Question: I want to make a code for a "custom profile" where players can set what they wish, an image of an example of a bot would make more sense.

Something like this. I'm not asking for an entire code, but just the basis of how do I start, I really don't understand how do I take a users input and then put it into a file. That's all. Thanks!
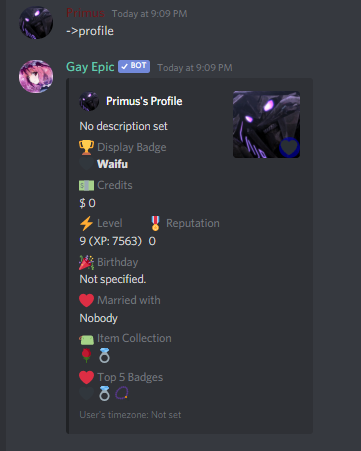
Answer: To store data in a file, you can use the 'json' library :
Your blank json file, which will contain every user's custom profile, would look like this :
'''
[
{'discord_id': 'id', 'name': 'test', 'desc': 'test'}
]
'''
Once you've created your "blank" json file, here's the code to create, modify and delete profiles :
'''
from json import loads, dumps
def get_data():
with open('members.json', 'r') as file:
return loads(file.read())
def set_data(data):
with open('members.json', 'w') as file:
file.write(dumps(data, indent=2))
def profile(name, desc, discord_id, mode):
data = get_data()
if mode == 'create':
data.append({'discord_id': discord_id, 'name': name, 'desc': desc})
elif mode == 'remove':
for profile in data:
if profile['discord_id'] == discord_id
del profile
elif mode == 'modify':
for profile in data:
if profile['discord_id'] == discord_id
profile = {'discord_id': discord_id, 'name': name, 'desc': desc}
set_data(data)
'''
You can change the modify method, i wrote the simplest way to do it. You could have a separate function that handles profile modification, that would only change the specified argument.